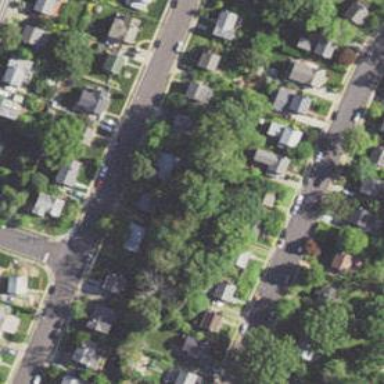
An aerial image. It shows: Sidewalk.